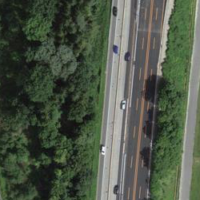
EUNIS habitat code: 57
Species observed at this site:
Milvus milvus